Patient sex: M
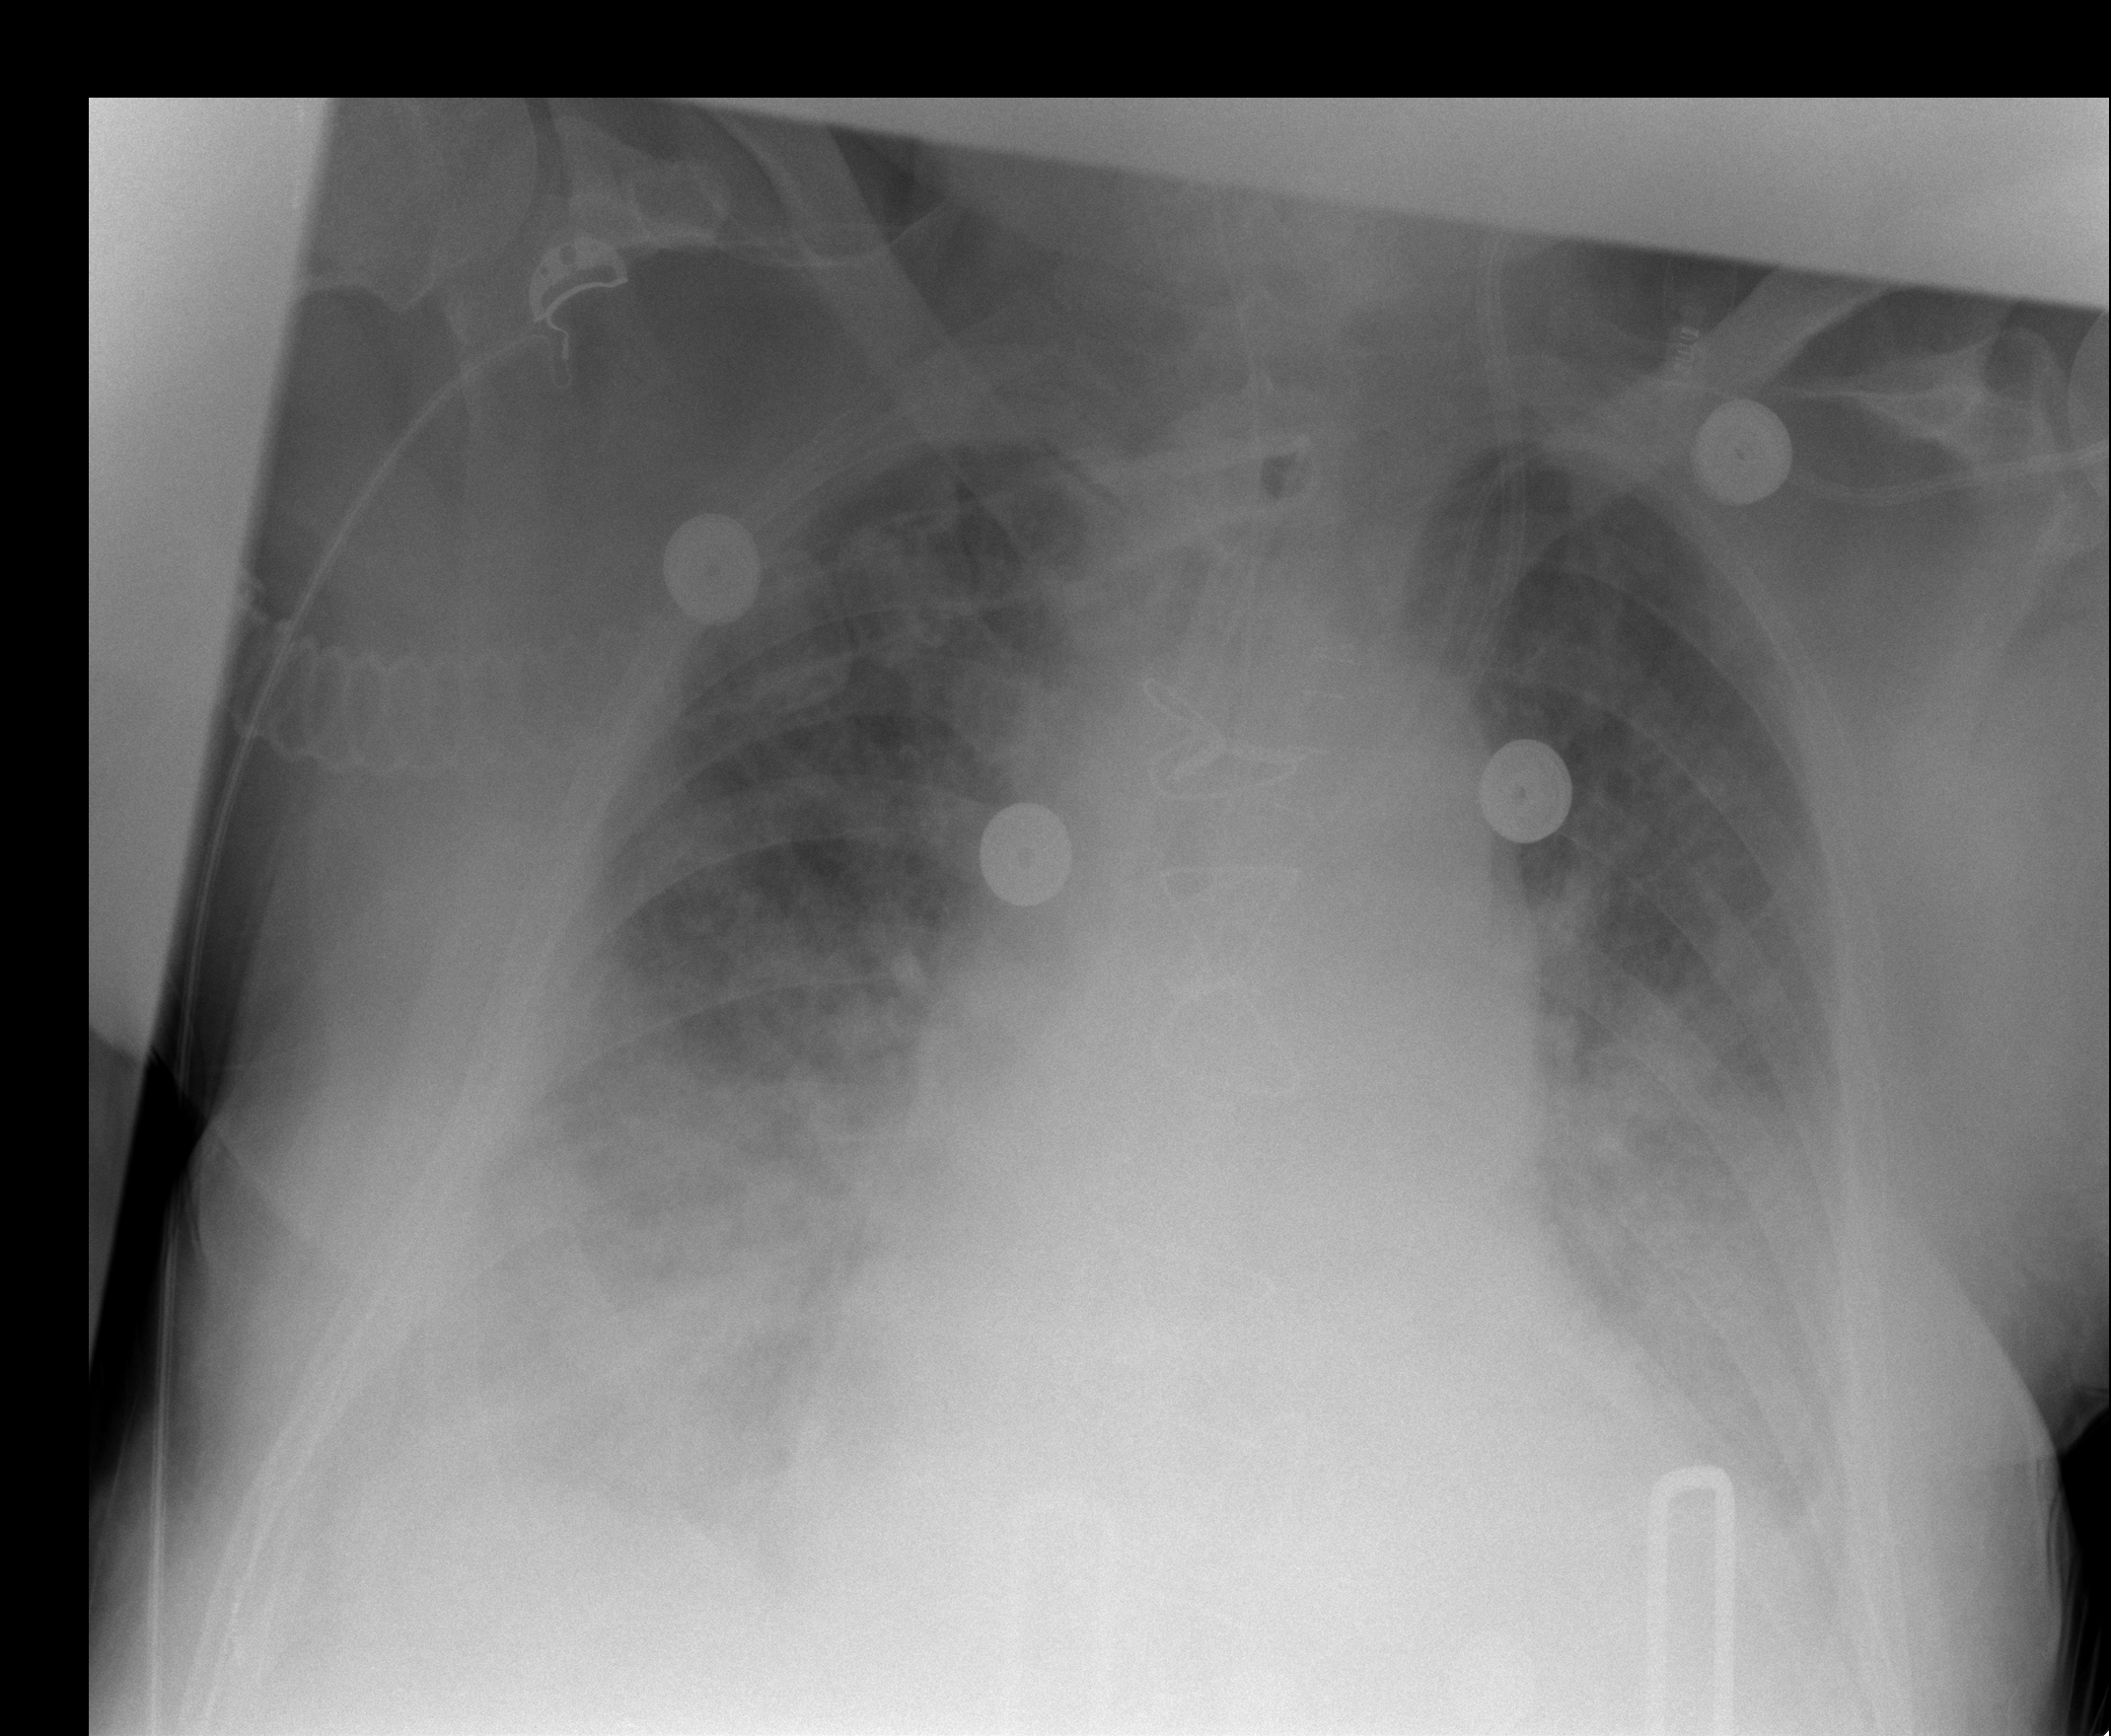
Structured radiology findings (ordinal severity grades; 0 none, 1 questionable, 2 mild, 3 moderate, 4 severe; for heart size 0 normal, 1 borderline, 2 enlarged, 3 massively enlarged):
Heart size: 2
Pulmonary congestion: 2
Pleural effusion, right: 3
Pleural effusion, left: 2
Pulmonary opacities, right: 0
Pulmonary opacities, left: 0
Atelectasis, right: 3
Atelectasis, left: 2